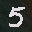
Label: 5